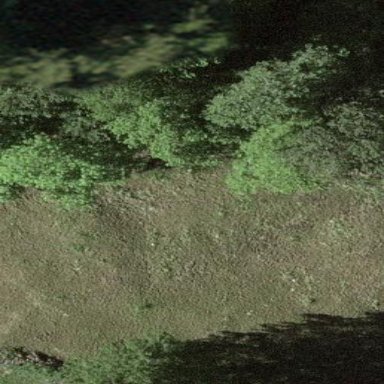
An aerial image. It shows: Forest area.